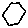
Label: hexagon